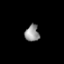
Tissue: prostate
Cell type: T cells
Senescence score: 0.3359
Nuclear area (px): 233
Mean DAPI intensity: 146.373